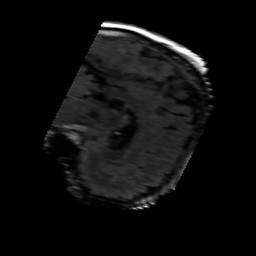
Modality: FLAIR
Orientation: sagittal
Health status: ill
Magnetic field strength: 3 T